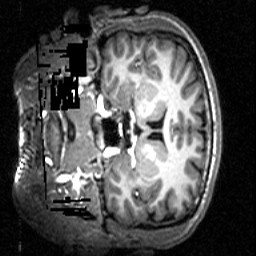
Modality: T1w
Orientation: coronal
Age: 22